Question:
In the attached scenario, one of the column "result" is showing fail in one of the row and remaining all scenarios showing it as pass. In this case, I need to populate in "status" column i need to show it as fail. if user passes in all subjects then only in status column against all subjects we need to show it as PASS.
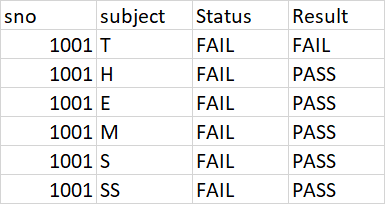
Answer: You can simply use a window function to detect if a student has been failed in a subject, then set the 'Status' to ''Fail'' as the following:
'''
SELECT *,
CASE WHEN
SUM(CASE WHEN Result = 'Fail' THEN 1 ELSE 0 END)
OVER(PARTITION BY StudentId ORDER BY StudentId)
= 0
THEN 'Pass'
ELSE 'Fail'
END Status
FROM
(
VALUES
(1, 'Subject1', 'Fail'),
(1, 'Subject2', 'Pass'),
(1, 'Subject3', 'Pass'),
(2, 'Subject1', 'Pass'),
(2, 'Subject2', 'Pass'),
(2, 'Subject3', 'Pass'),
(3, 'Subject1', 'Fail'),
(3, 'Subject2', 'Fail'),
(3, 'Subject3', 'Fail')
) T(StudentId, Subject, Result);
'''